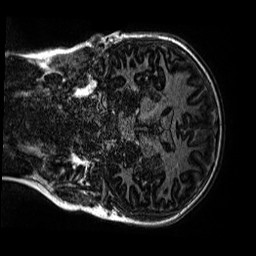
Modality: MP2RAGE
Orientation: coronal
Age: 12
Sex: female
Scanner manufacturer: siemens
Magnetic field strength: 3 T
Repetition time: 4 s
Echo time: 0.00299 s